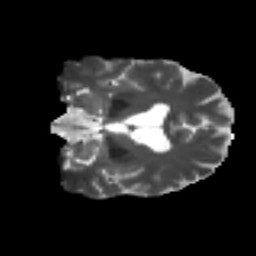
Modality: T2w
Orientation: coronal
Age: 63
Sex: male
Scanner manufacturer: ge
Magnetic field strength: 3 T
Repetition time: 7.8 s
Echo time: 0.0611 s